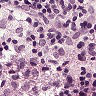
Metastatic tissue present: no